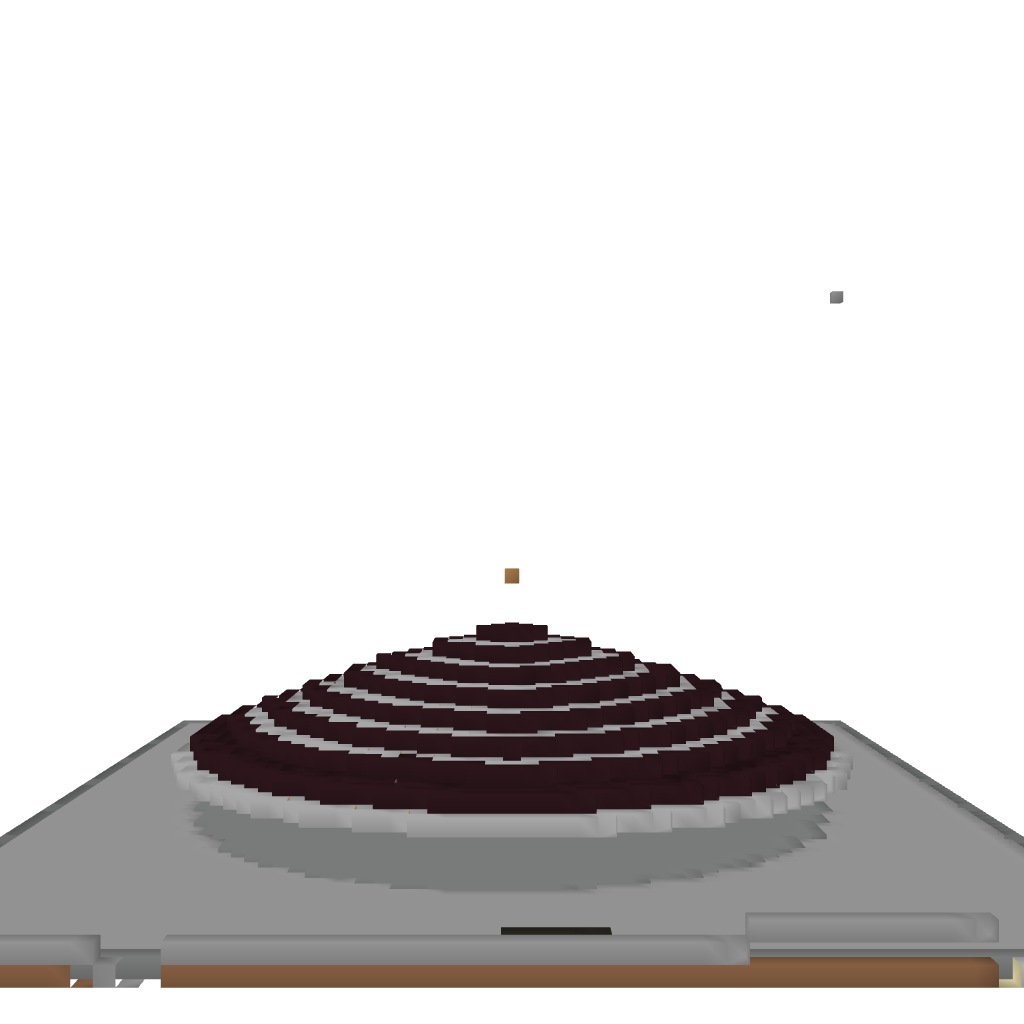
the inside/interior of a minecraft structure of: Simple Maze